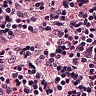
Metastatic tissue present: no